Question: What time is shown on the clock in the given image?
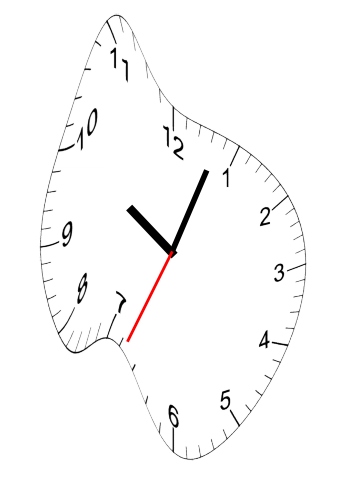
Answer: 10:03:34